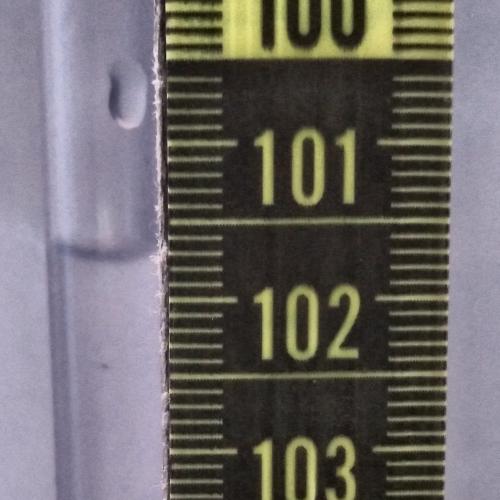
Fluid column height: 101.7 cm